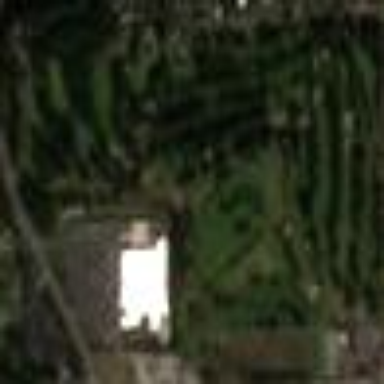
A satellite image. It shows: Golf course surrounded by greenery.